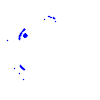
Particle: kaon